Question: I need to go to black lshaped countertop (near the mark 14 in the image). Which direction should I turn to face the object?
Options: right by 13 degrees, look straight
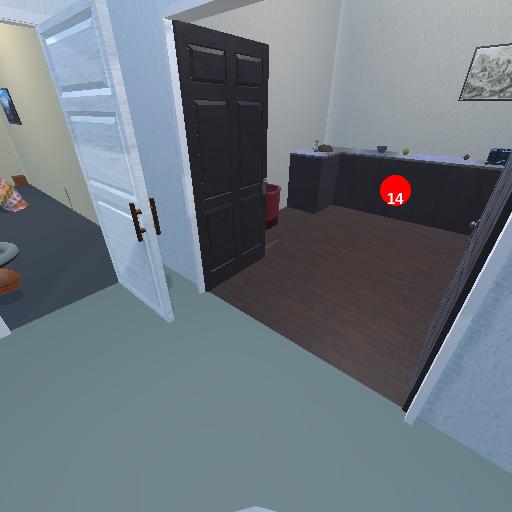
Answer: right by 13 degrees